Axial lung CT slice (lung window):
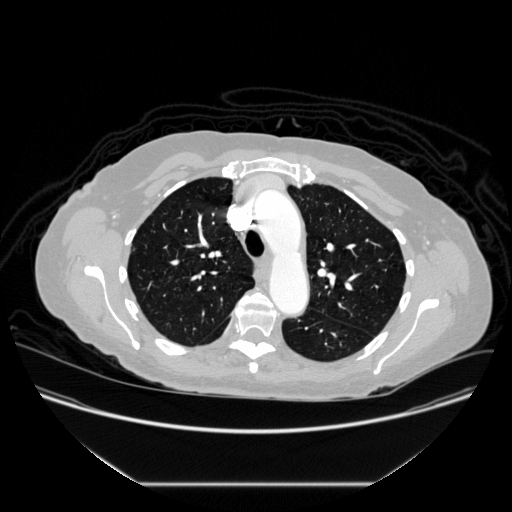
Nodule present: no